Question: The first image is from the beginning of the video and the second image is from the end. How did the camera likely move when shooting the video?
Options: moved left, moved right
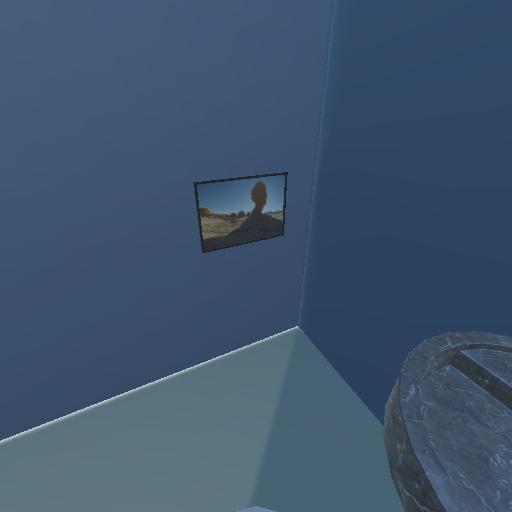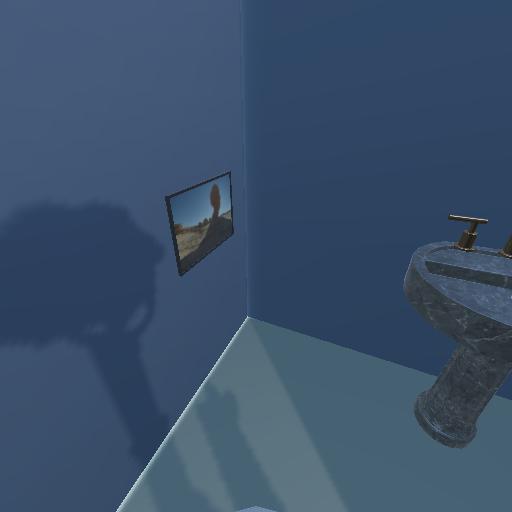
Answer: moved left